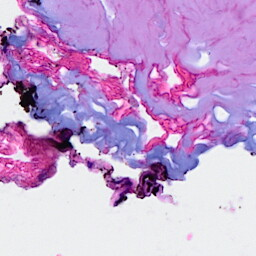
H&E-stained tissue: Breast